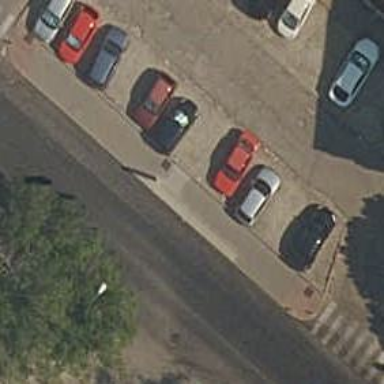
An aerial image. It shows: Bus stop with platform for public transport.